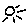
Label: sun